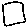
Label: square